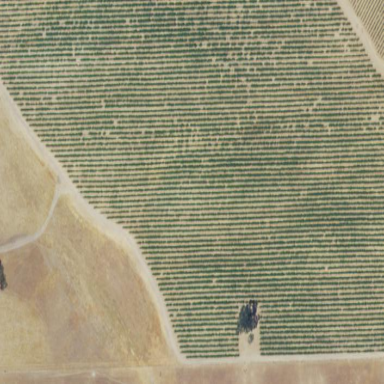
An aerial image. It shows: Vineyard.